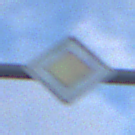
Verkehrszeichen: Vorfahrtsstrasse
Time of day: SunriseSunset
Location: Outdoor (Suburban)
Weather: PartlyCloudy
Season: NotSpecified
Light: Natural